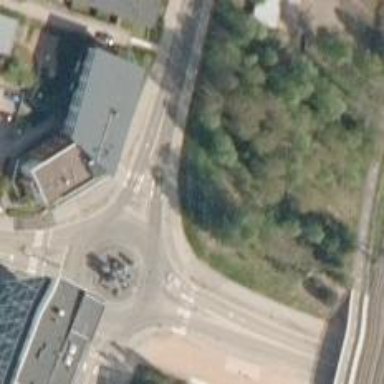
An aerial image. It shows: Secondary road around roundabout.